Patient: sex M, age 75
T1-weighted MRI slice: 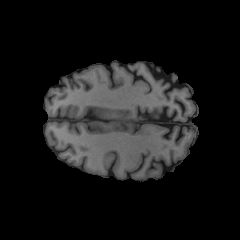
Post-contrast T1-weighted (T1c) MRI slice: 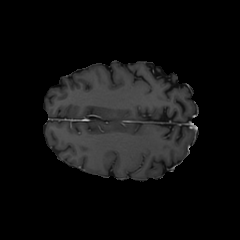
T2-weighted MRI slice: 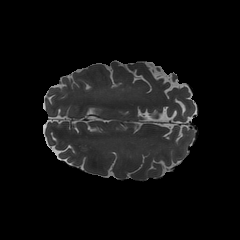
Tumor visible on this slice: no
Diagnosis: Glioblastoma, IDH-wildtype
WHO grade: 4